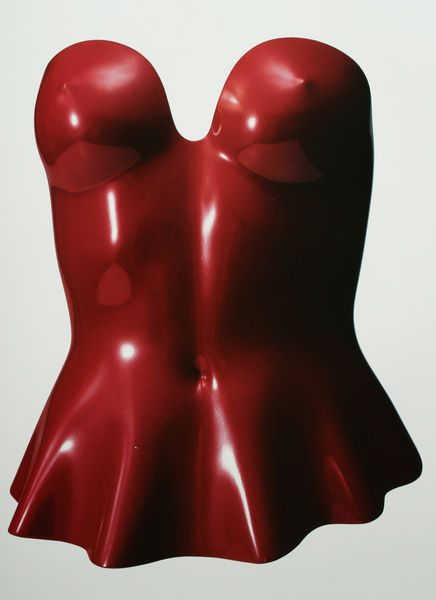
Titel: Oberteil
Künstler: Issey Miyake
Standort: Kyoto (Japan)
Institution: Kyoto Costume Institute
Schlagwörter: körper, weiß, brust, busen, frau, grau, kleid, licht, rot, falten, skulptur, brüste, enge, tütü, figuren, büste, glanz, lack, nabel, plastik, bauchnabel, brustwarzen, foto, schild, porzellan, torso, korsett, porzelan, abguss, nippel, gläzend, kunststoff, latex, modeliert